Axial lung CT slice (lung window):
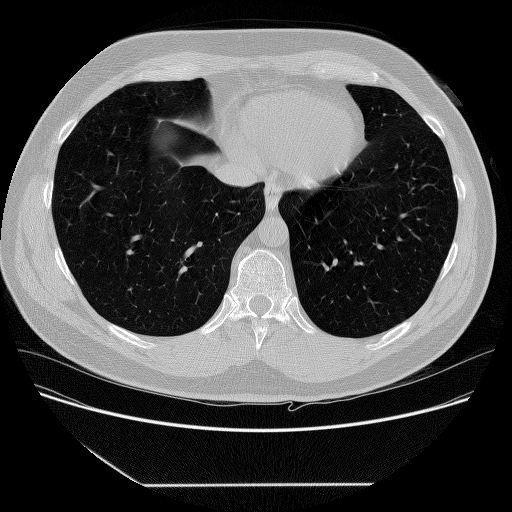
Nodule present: no